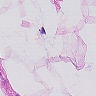
Metastatic tissue present: no